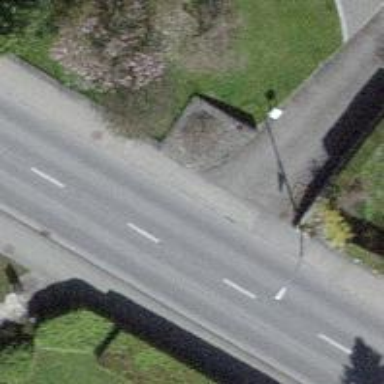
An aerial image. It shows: Sidewalk along the footway.